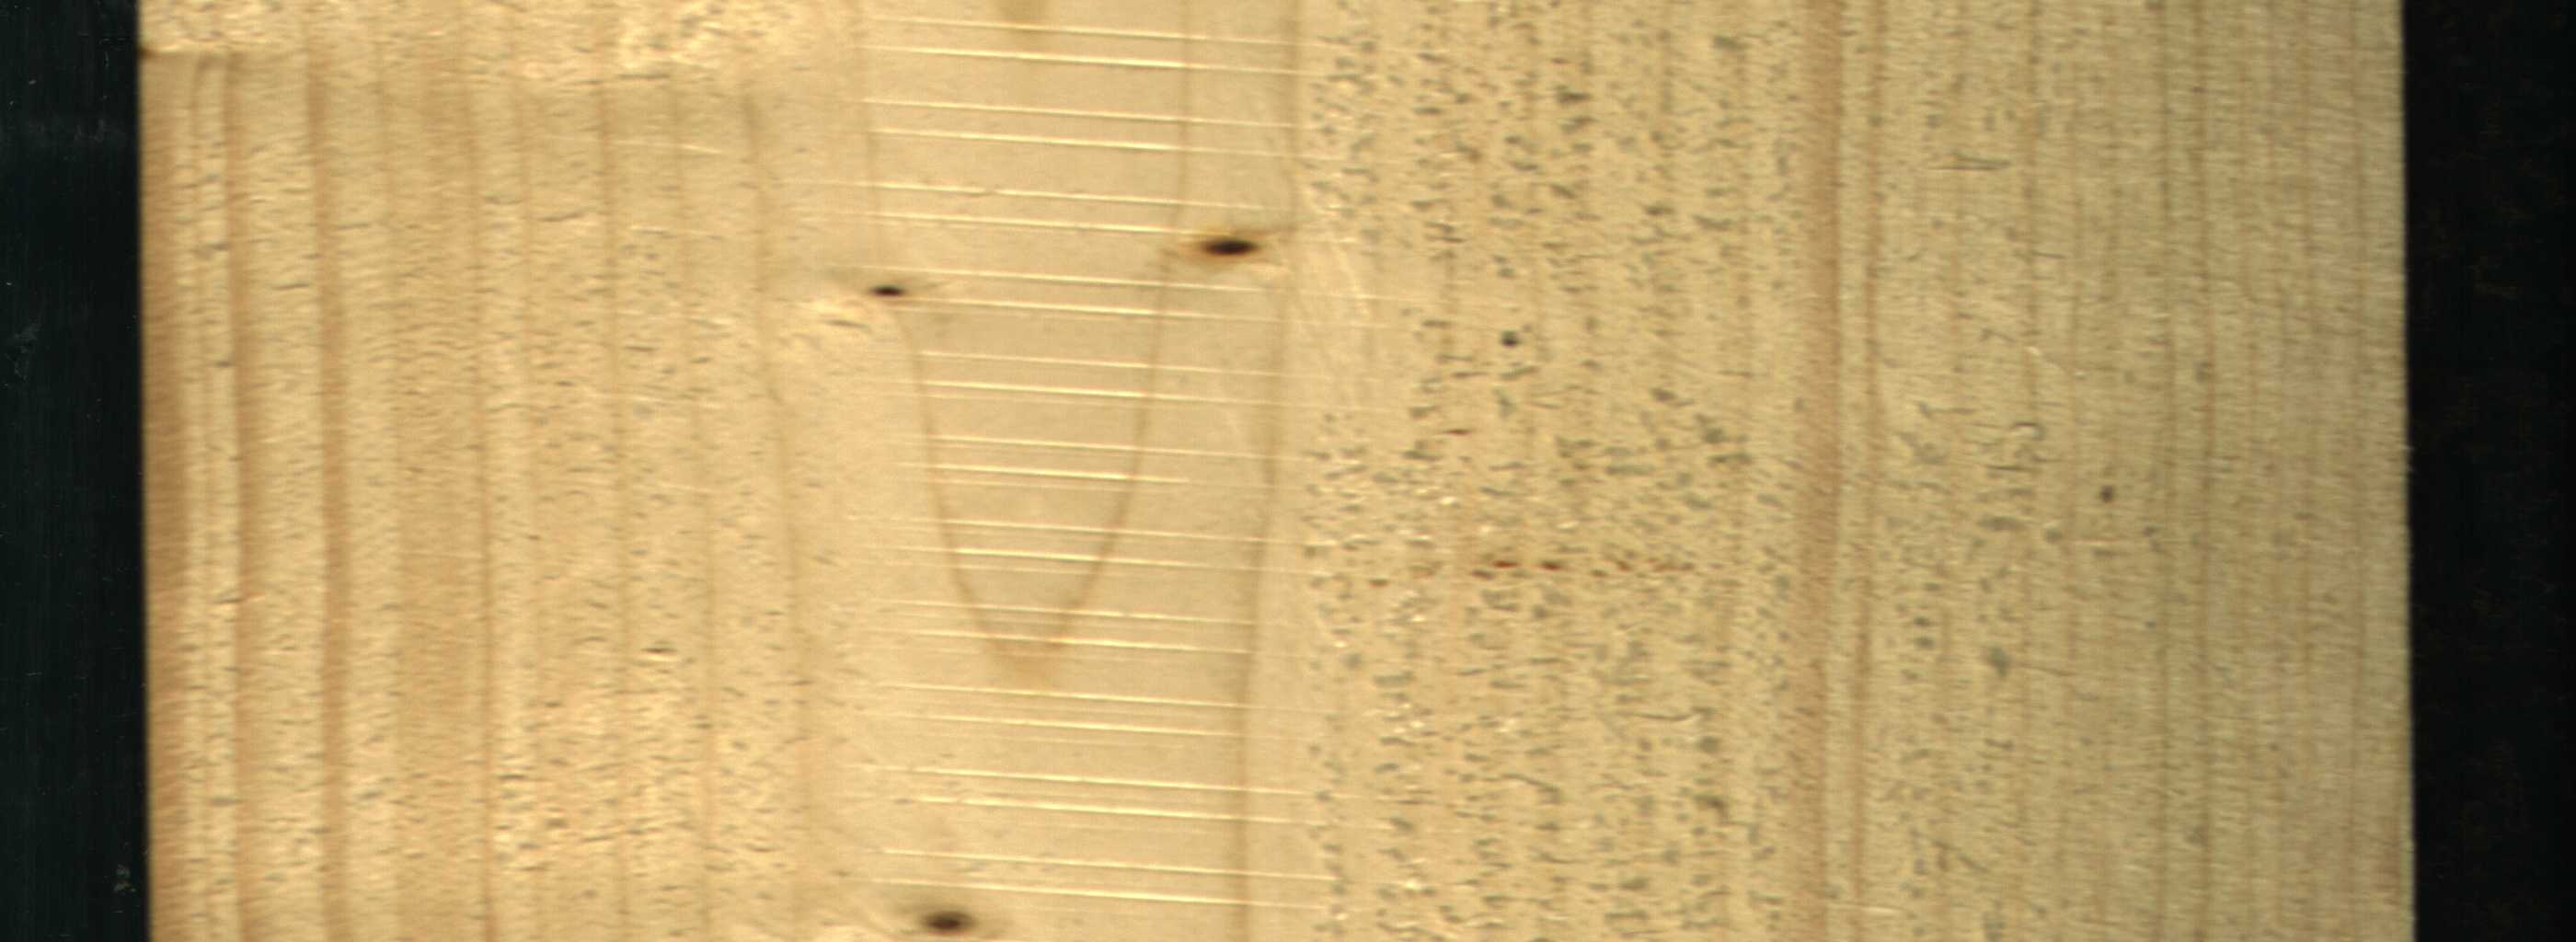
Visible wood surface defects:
Dead_Knot
Dead_Knot
Dead_Knot
Live_Knot